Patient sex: F
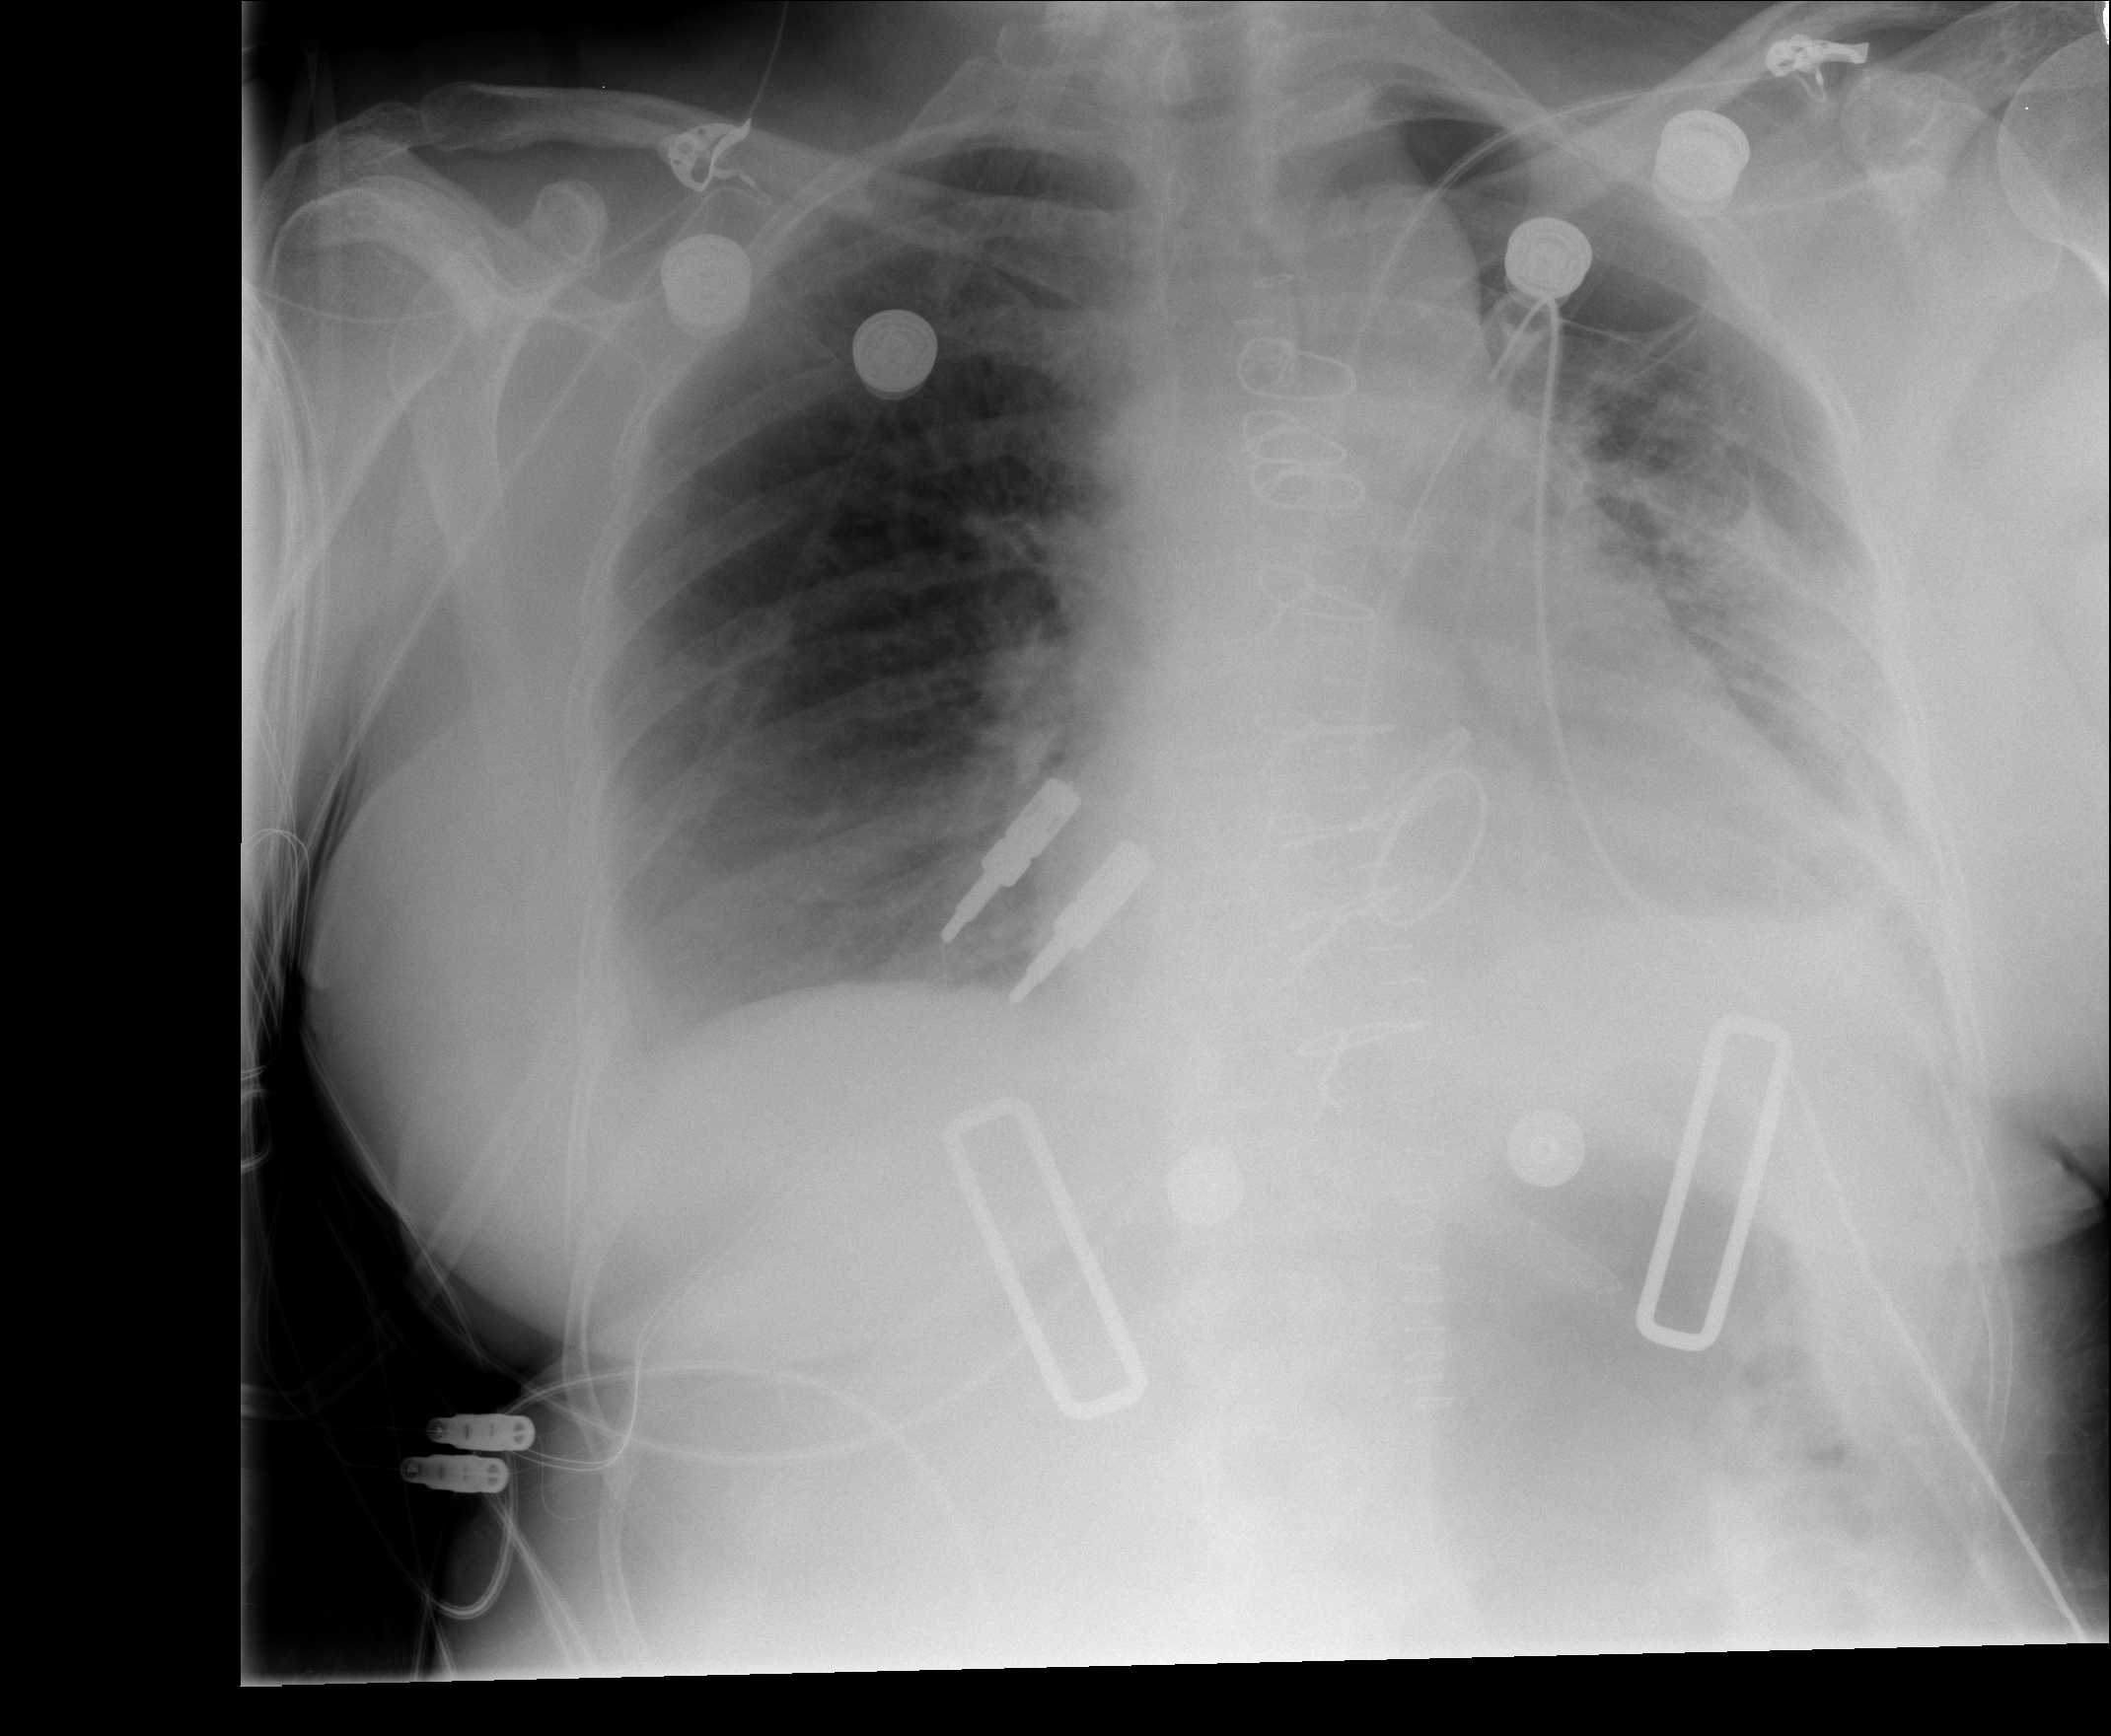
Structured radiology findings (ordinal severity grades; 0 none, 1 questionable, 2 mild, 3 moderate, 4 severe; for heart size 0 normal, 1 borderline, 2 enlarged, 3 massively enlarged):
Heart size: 2
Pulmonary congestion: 0
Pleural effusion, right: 2
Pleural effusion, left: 2
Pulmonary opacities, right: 0
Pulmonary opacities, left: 0
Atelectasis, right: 2
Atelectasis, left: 2